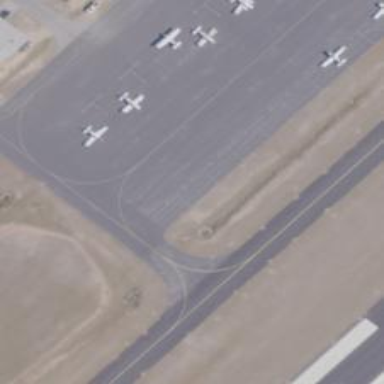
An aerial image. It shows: View of taxiway at the airport.